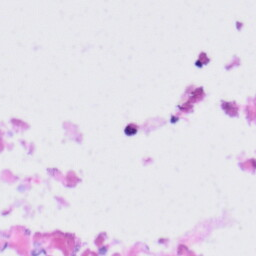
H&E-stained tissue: Tonsil